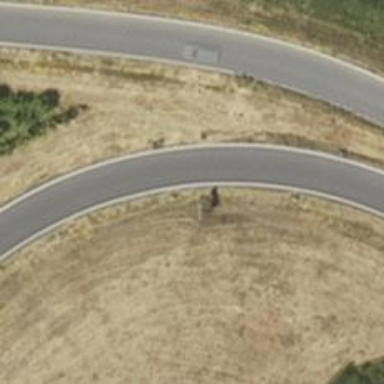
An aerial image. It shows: Asphalt trunk link road.